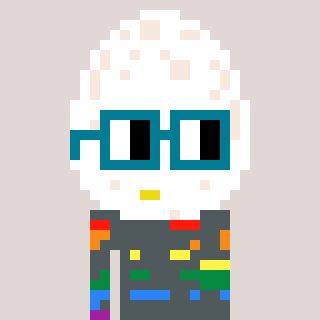
a pixel art character with square dark green glasses, a egg-shaped head and a foggrey-colored body on a warm background